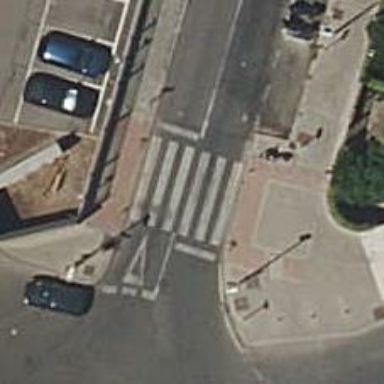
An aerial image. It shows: Pedestrian crossing with zebra markings on the footway.